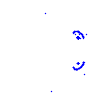
Particle: proton